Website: bh-photo
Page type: store-pickup
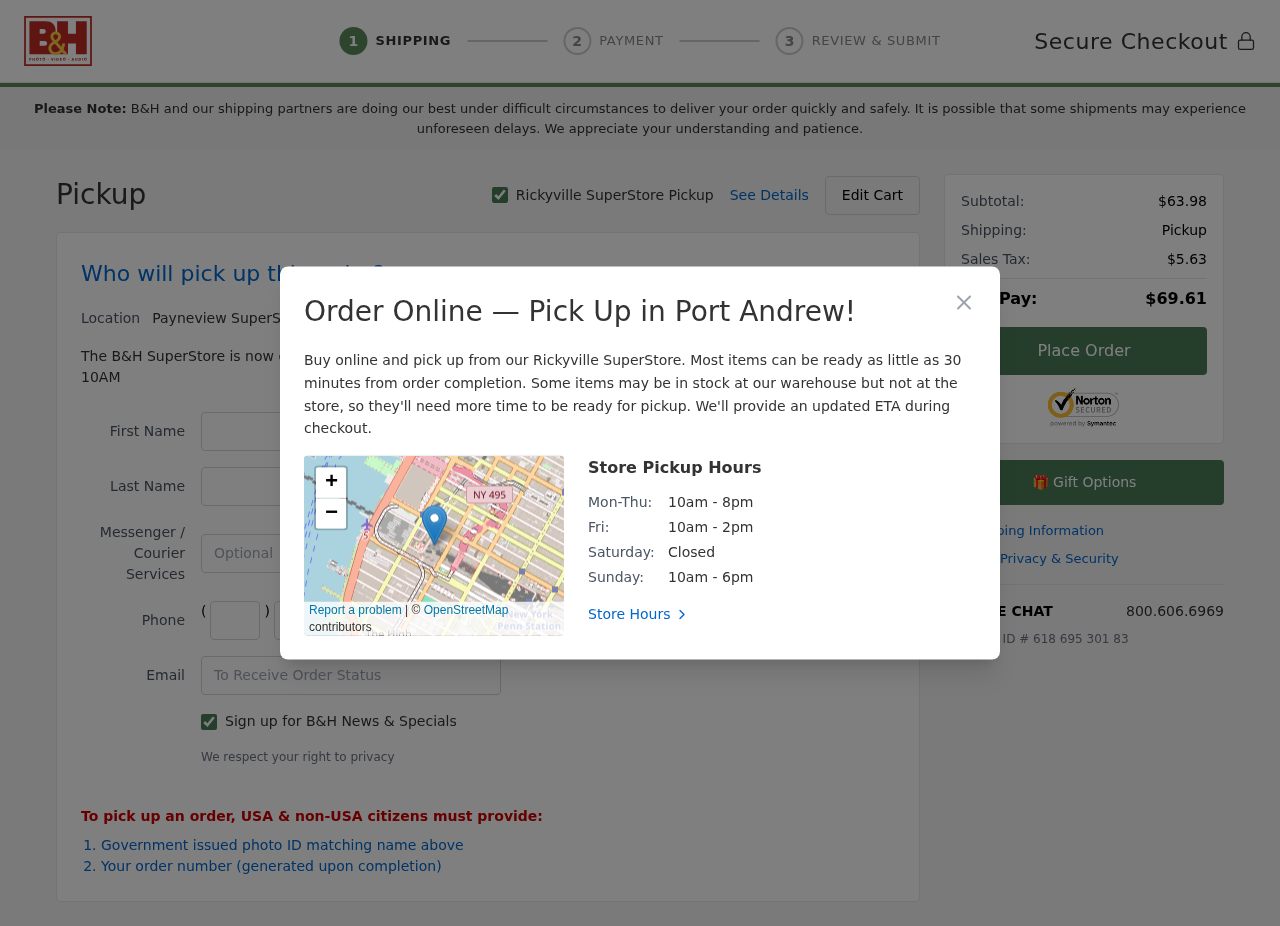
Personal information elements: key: PII_CITY
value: Rickyville
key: PII_CITY2
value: Payneview
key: PII_CITY3
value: Port Andrew
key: PII_EMAIL
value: jackson_valdez@yahoo.com
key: PII_FIRSTNAME
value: Jackson
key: PII_LASTNAME
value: Valdez
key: PII_PHONE_AREA
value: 676
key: PII_PHONE_PREFIX
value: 652
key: PII_PHONE_SUFFIX
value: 2983
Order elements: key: ORDER_SUBTOTAL
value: $63.98
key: ORDER_TAX
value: $5.63
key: ORDER_TOTAL
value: $69.61
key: ORDER_ID
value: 618 695 301 83